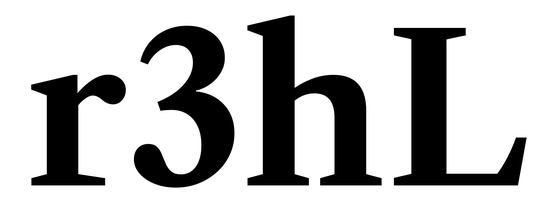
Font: LibreCaslonText_Bold